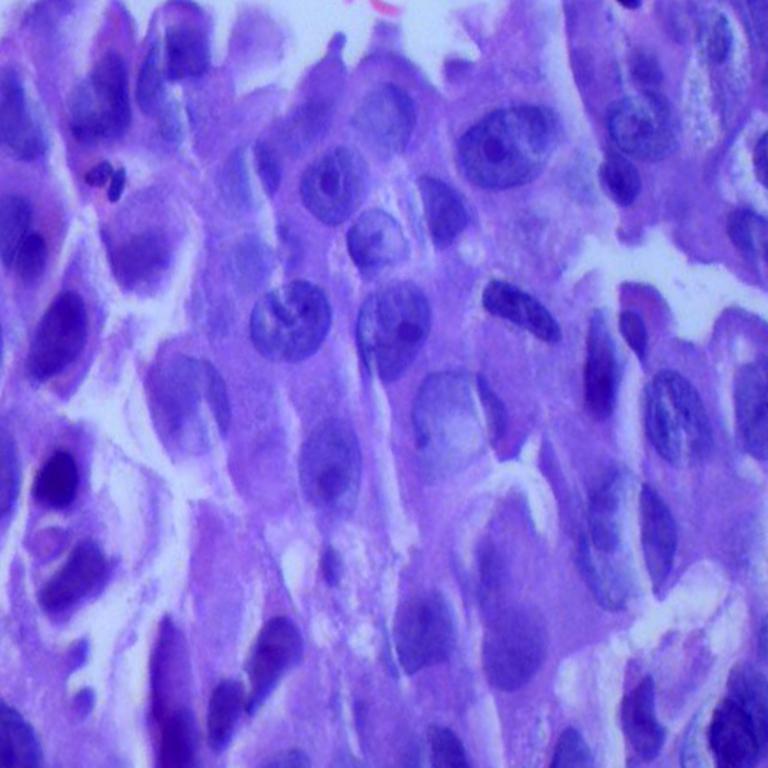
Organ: lung
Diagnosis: adenocarcinomas